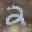
Label: 2